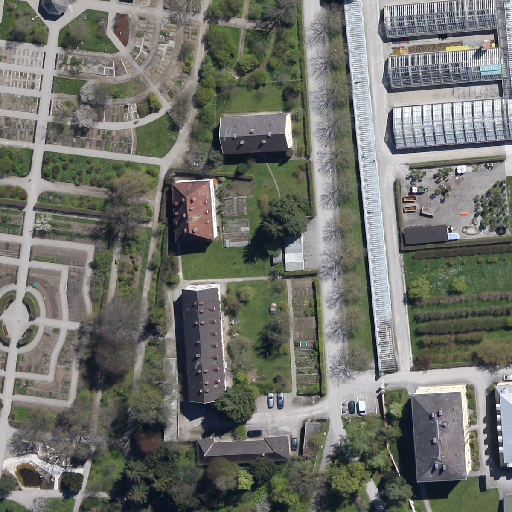
Referring expression: impervious surface